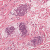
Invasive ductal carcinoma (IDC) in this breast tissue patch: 0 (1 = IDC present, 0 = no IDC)